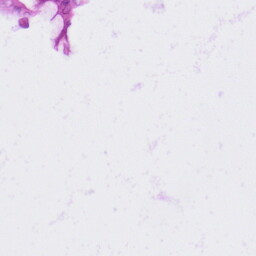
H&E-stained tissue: Colon